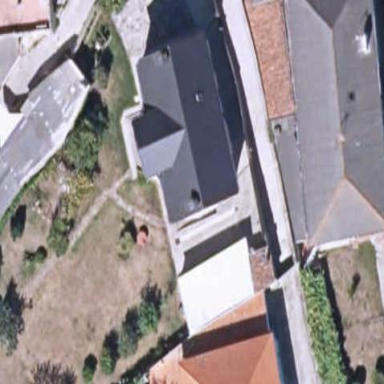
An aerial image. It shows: Simple house.